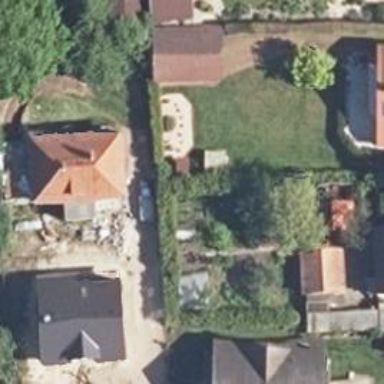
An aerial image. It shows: Driveway.